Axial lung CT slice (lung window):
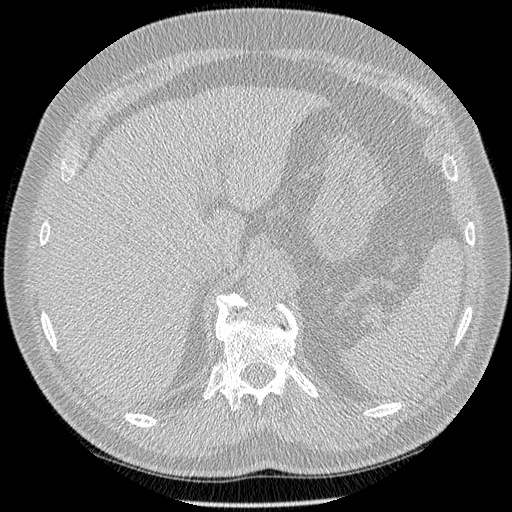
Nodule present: no